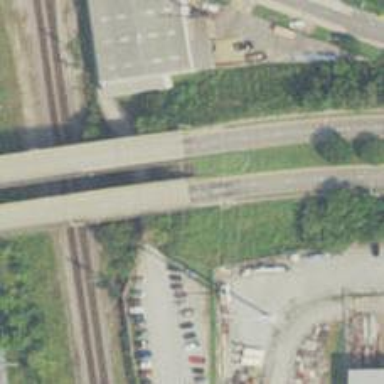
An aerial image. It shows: Primary highway on viaduct.